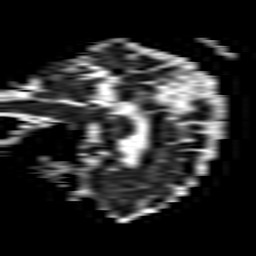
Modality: ADC
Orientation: sagittal
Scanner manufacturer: philips
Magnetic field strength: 1.5 T
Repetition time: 3.393 s
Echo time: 0.06922 s